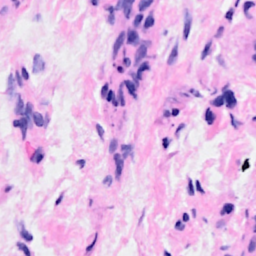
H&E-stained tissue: Breast